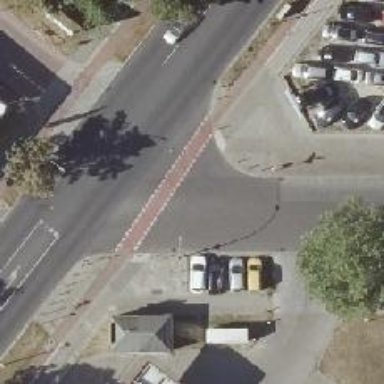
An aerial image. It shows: Unmarked crossing on the road.